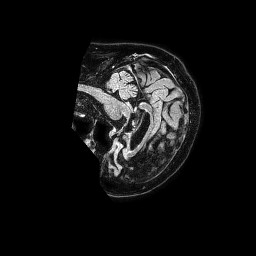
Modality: FLAIR
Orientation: sagittal
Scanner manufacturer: philips
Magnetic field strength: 1.5 T
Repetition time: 4.8 s
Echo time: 0.3 s